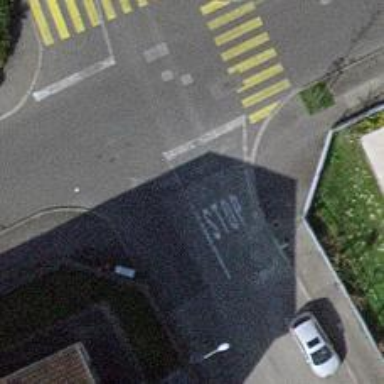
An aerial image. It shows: Asphalt footway with unmarked crossing.